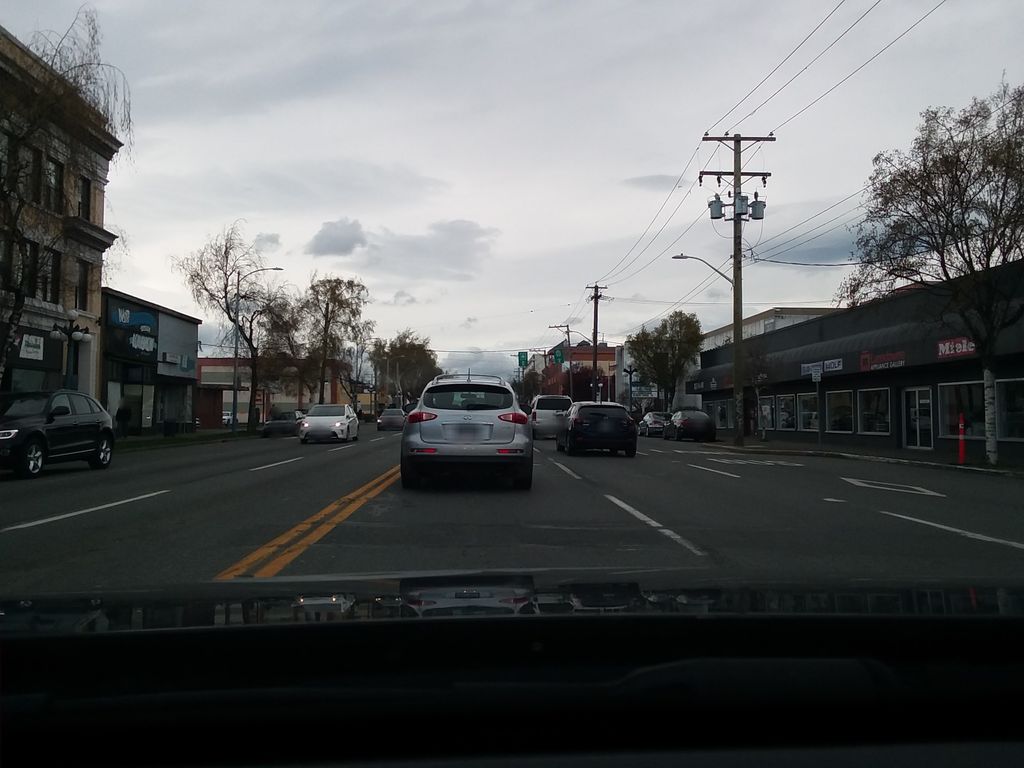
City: victoria